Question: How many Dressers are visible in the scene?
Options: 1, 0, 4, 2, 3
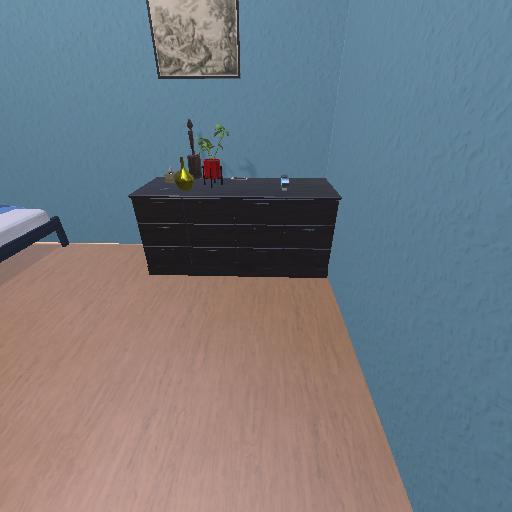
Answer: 1